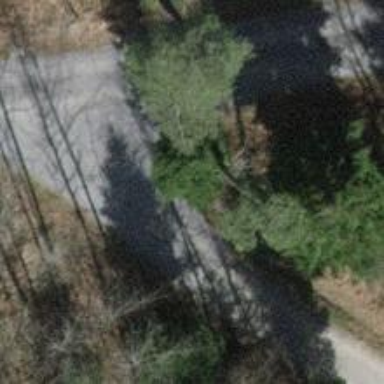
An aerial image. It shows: Compacted grade2 track used for forestry vehicles.